The image folds the raw vibration samples of a bearing signal into a 2-D grayscale square (signal-to-image encoding). Based on the visible evidence, which condition applies: normal, inner_race, outer_race, ball?
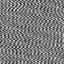
Answer: ball